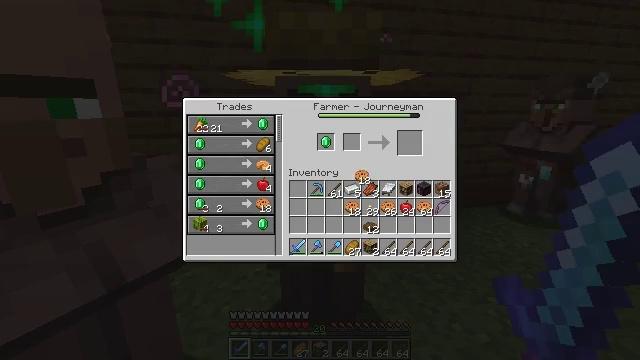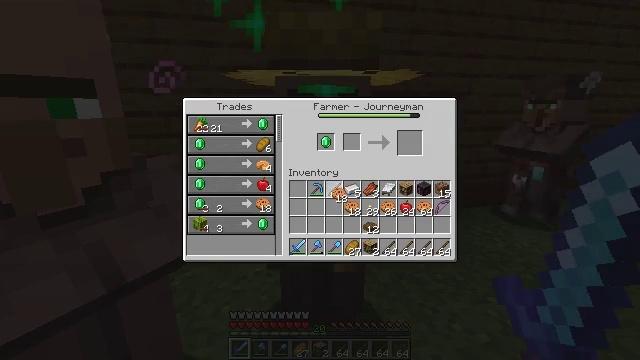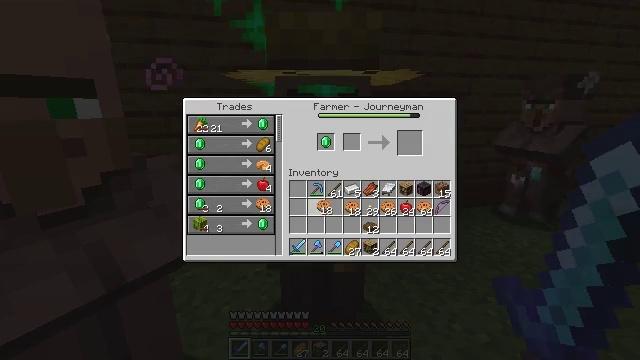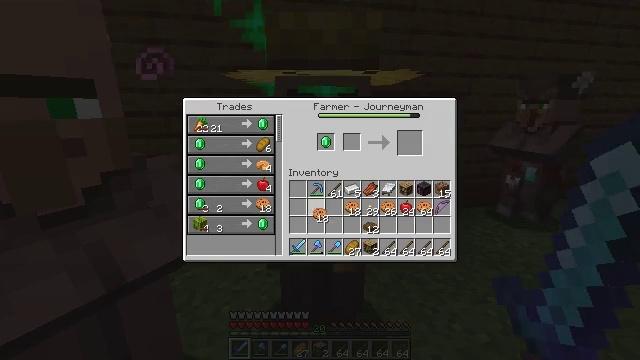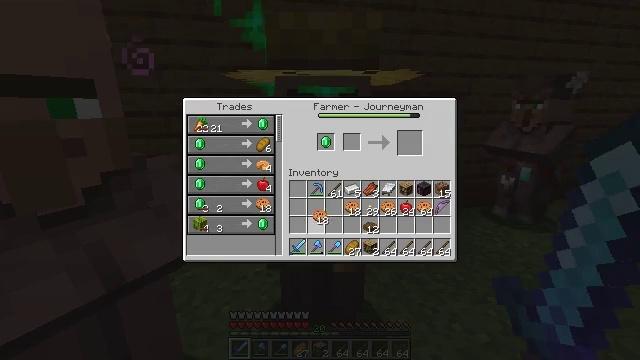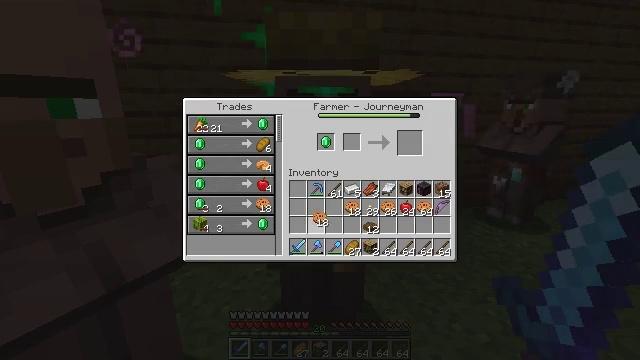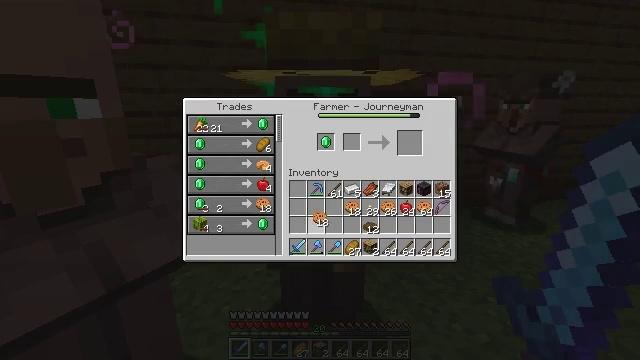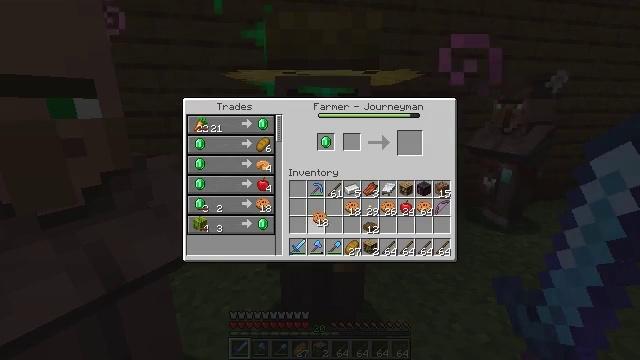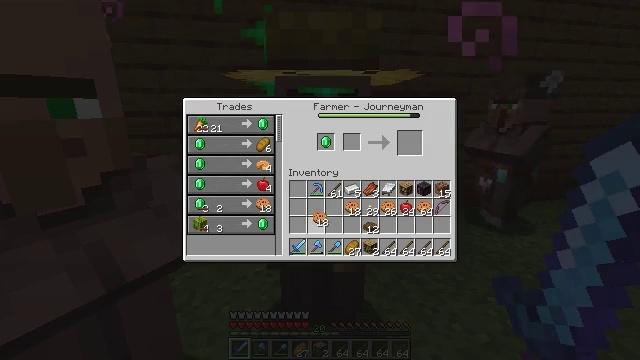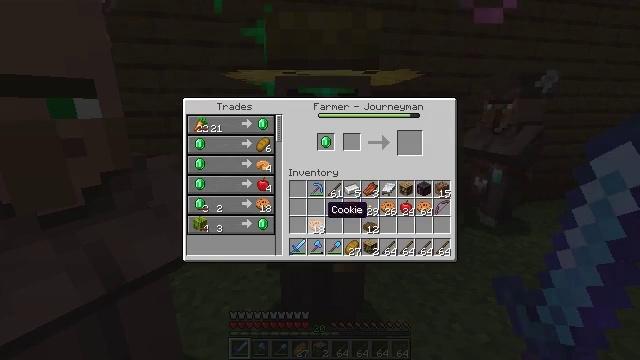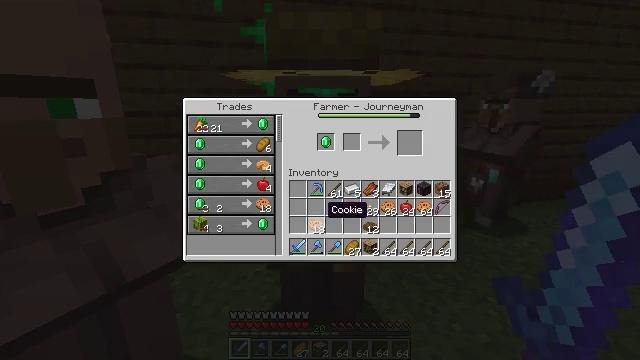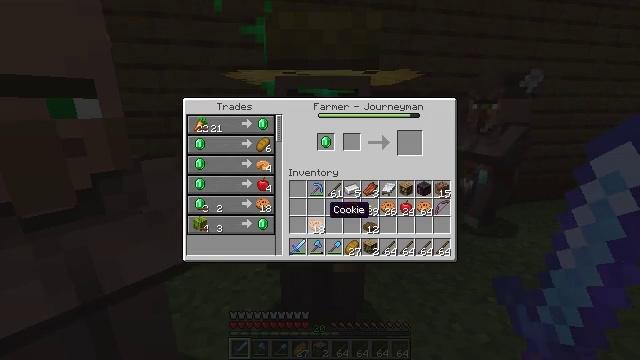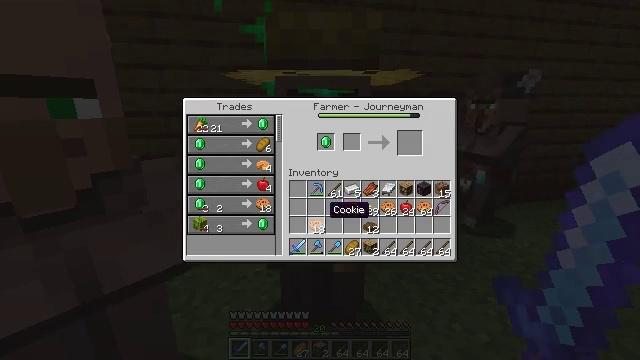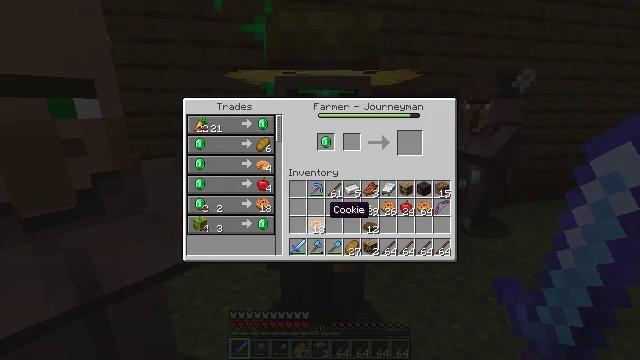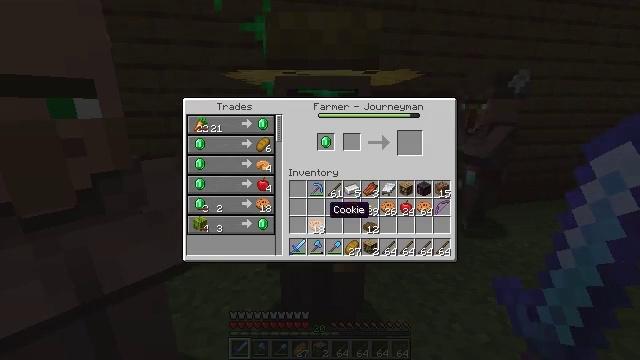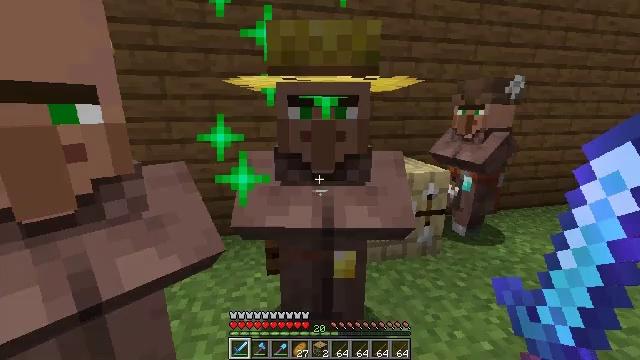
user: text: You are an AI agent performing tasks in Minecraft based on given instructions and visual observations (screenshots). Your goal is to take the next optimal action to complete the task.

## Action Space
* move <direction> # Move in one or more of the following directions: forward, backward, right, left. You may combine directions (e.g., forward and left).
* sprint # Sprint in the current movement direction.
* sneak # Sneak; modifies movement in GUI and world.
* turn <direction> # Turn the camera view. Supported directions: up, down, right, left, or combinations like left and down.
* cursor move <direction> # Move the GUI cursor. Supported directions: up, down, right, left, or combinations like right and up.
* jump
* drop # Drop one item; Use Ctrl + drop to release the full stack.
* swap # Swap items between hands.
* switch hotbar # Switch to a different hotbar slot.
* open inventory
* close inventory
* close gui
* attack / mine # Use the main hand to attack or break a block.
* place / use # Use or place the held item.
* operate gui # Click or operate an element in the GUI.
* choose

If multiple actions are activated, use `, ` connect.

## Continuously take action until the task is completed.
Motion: motion action
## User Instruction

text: Craft a lectern.
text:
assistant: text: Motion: cursor move left and down, open gui
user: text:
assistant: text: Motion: cursor move left and down
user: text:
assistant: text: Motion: cursor move down
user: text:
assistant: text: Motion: no_op
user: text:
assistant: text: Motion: no_op
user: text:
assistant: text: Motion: operate gui
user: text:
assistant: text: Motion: operate gui
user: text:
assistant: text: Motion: operate gui
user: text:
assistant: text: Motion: no_op
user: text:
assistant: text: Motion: no_op
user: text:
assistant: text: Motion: no_op
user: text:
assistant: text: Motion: no_op
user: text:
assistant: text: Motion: no_op
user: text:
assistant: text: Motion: no_op
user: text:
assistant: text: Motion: cursor move up
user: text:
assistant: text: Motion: turn up, close gui
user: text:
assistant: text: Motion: turn right and up
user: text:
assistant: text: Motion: turn right
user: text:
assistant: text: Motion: turn right
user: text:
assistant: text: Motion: turn right and up
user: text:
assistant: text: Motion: no_op
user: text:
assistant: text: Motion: no_op
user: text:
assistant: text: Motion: move forward, turn right and up
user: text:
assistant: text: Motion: move forward, turn right
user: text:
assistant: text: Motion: move forward
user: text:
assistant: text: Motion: move forward, turn left and down
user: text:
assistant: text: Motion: move forward, turn left and down
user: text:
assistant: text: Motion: move forward, turn left
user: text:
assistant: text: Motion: turn left
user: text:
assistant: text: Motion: no_op